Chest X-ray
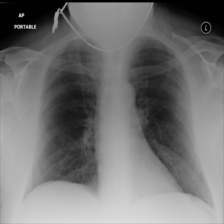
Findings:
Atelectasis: negative
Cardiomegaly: negative
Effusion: negative
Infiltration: negative
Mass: negative
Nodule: negative
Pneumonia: negative
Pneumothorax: negative
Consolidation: negative
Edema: negative
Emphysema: negative
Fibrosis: negative
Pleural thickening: negative
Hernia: negative